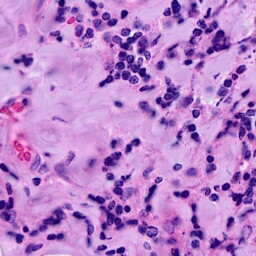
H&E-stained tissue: Breast